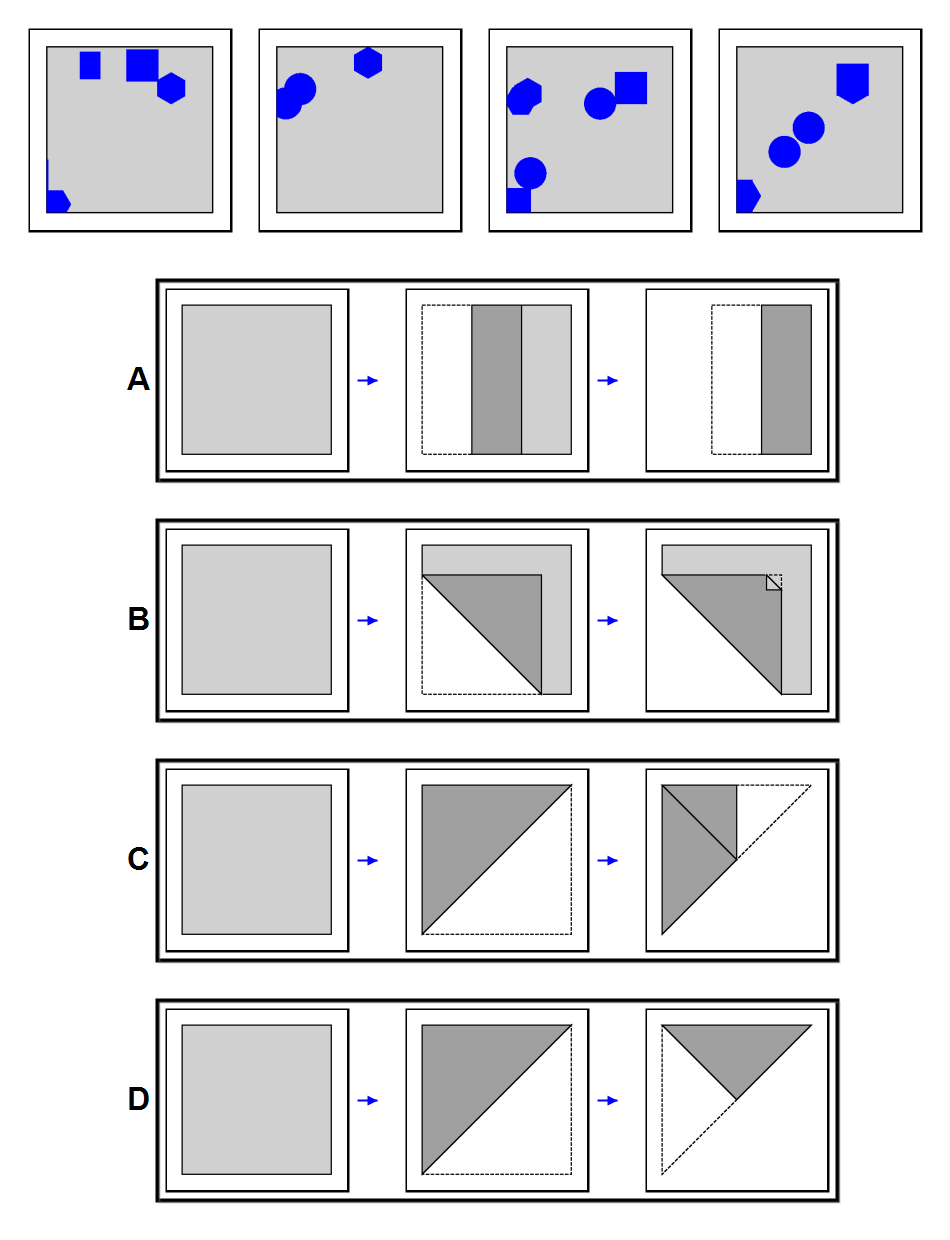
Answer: B